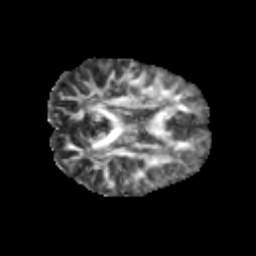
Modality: FA
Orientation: axial
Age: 9
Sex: male
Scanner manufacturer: siemens
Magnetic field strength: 3 T
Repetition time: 3.8 s
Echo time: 0.07 s